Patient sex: M
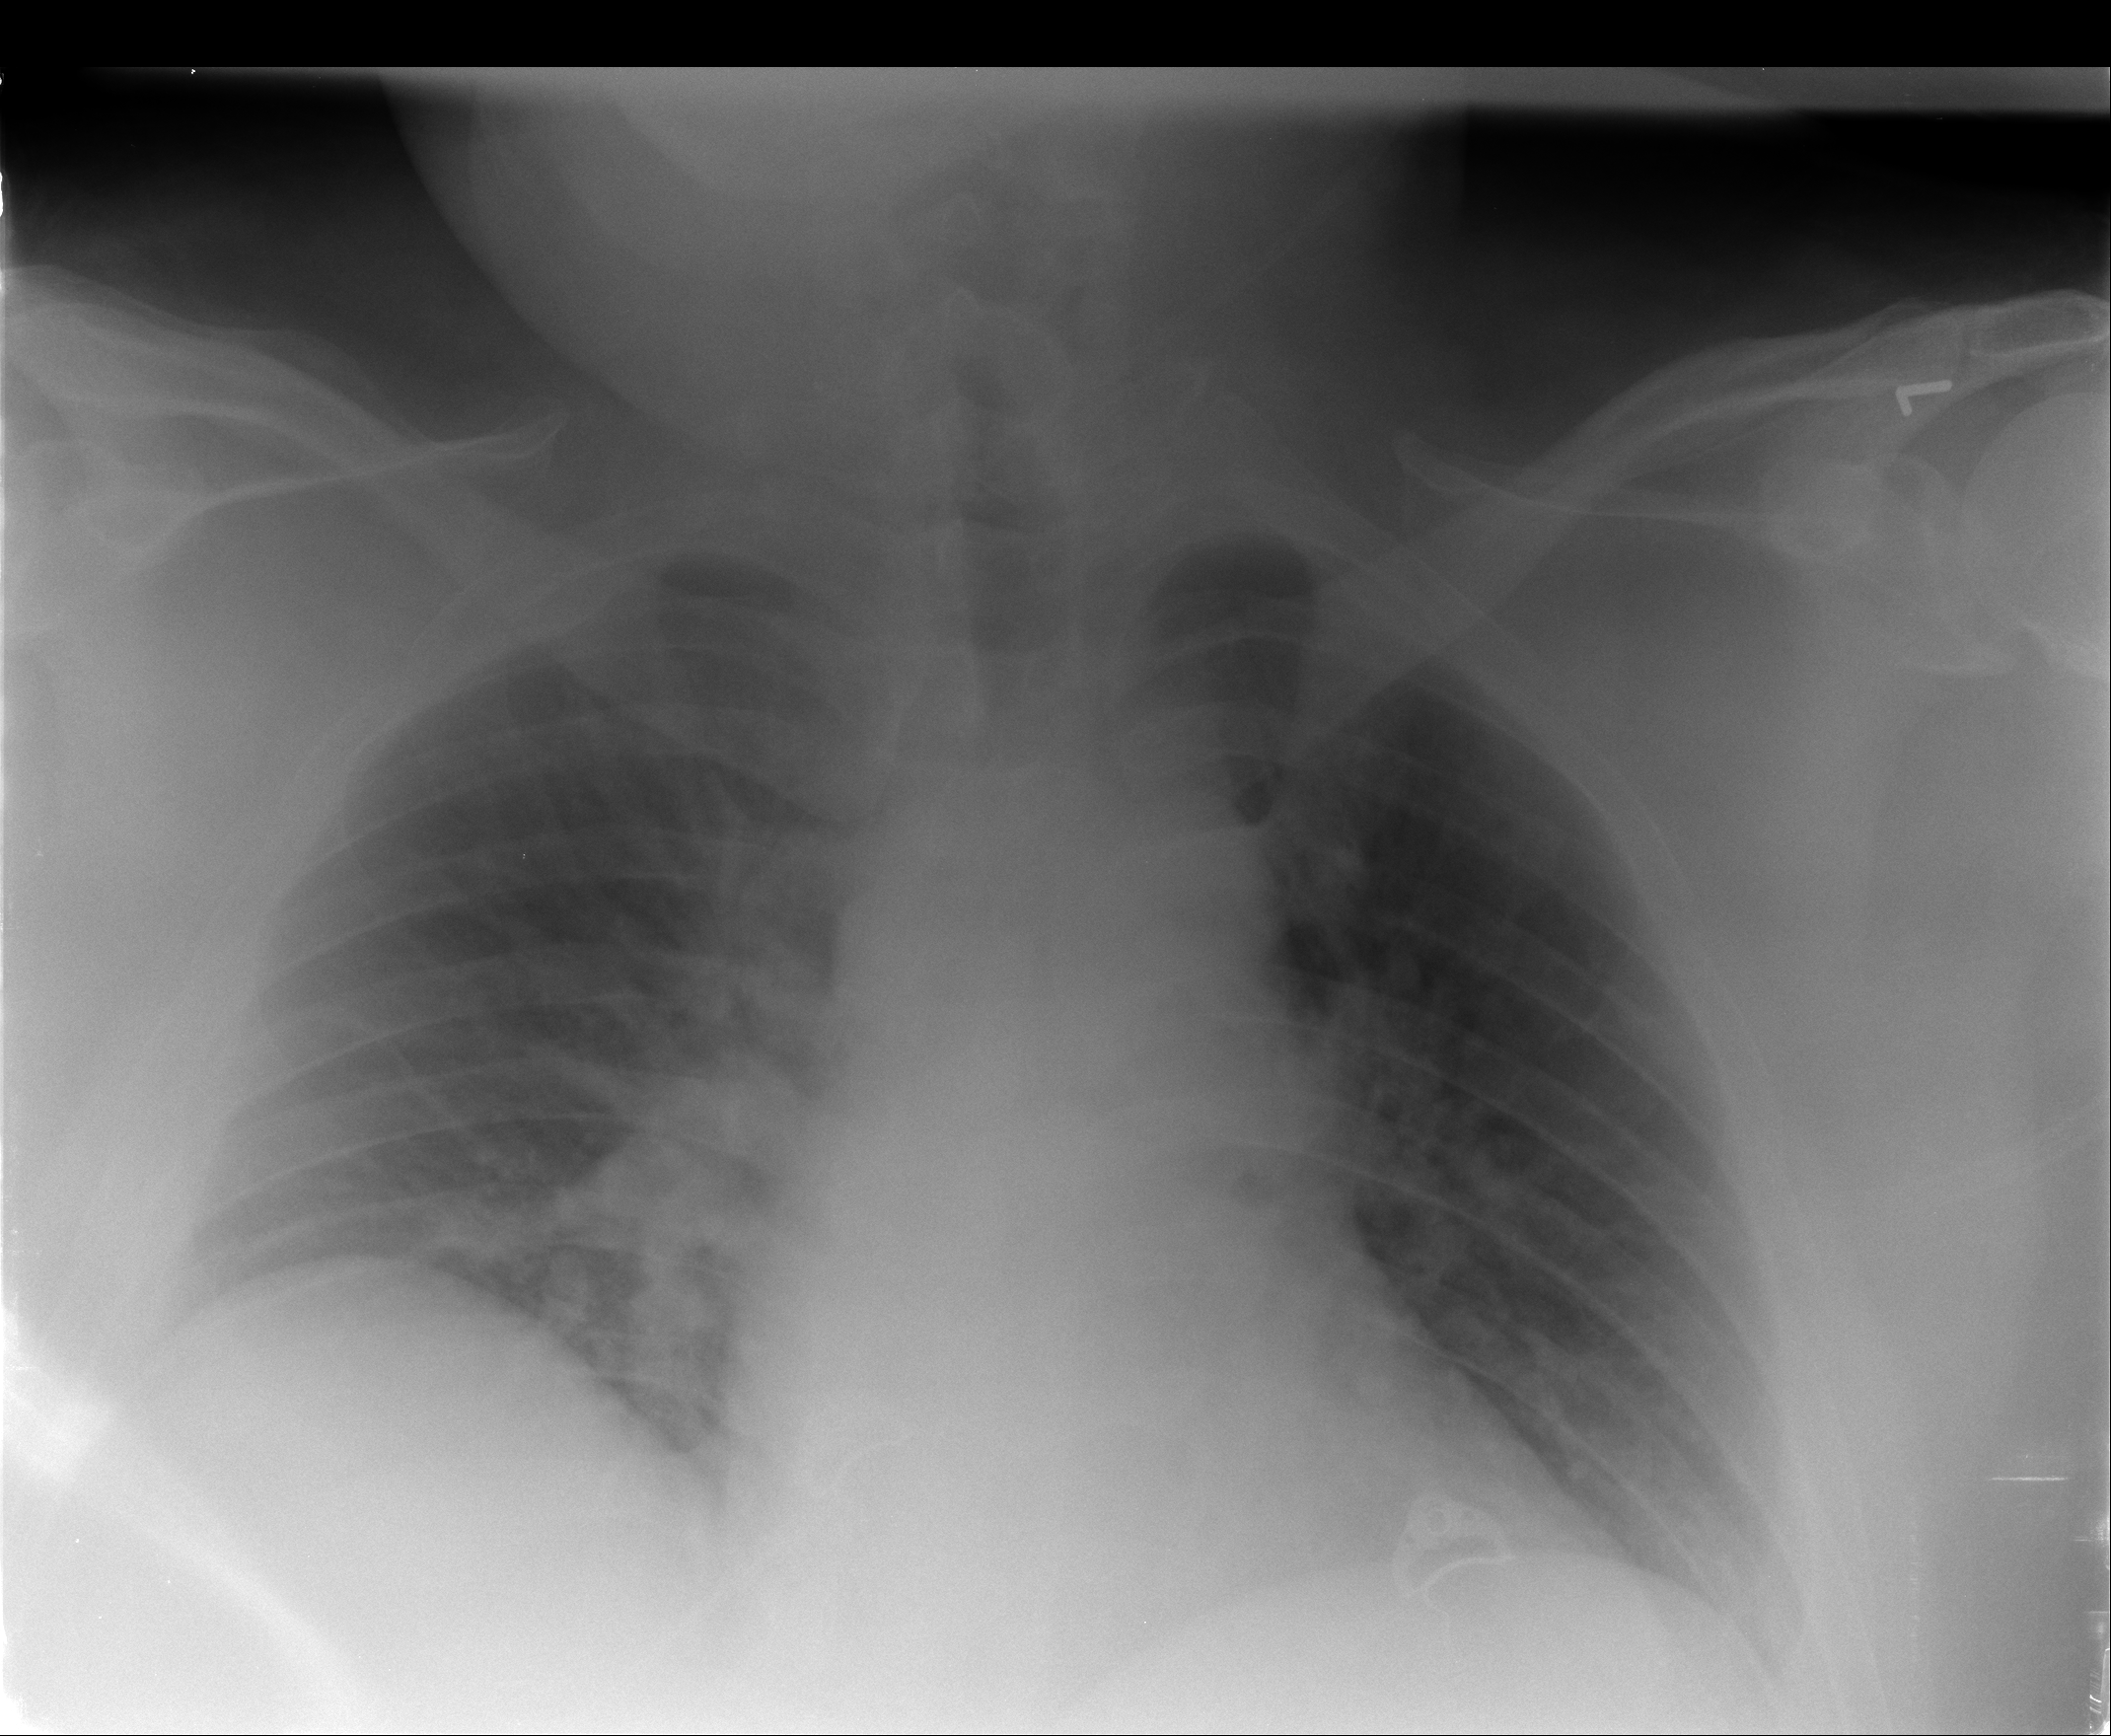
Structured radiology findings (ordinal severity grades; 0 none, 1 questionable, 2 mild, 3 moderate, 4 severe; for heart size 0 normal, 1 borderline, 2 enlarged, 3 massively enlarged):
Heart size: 2
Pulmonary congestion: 2
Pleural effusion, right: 2
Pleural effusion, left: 2
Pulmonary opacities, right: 1
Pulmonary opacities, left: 1
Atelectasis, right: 2
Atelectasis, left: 2